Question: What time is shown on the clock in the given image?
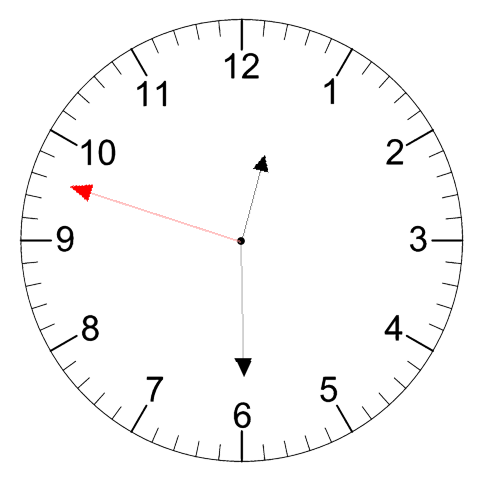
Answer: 12:29:48